Interaction volume radius: 10 \u00c5
Interaction volume height: 15 \u00c5
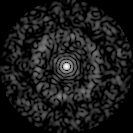
Disorder parameter: 0.826